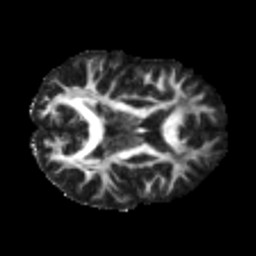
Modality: FA
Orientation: axial
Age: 18
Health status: ill
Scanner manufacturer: philips
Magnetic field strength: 3 T
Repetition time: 9 s
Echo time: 0.127 s